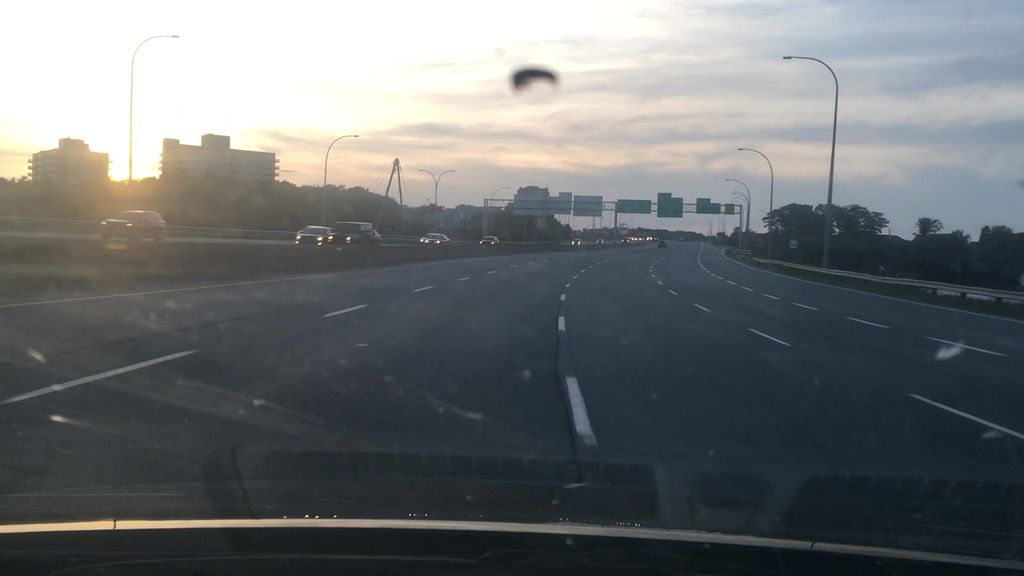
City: halifax